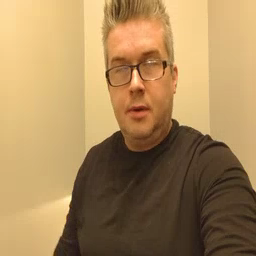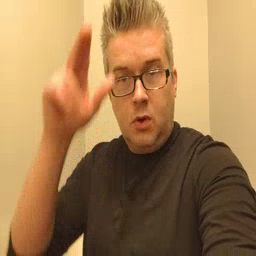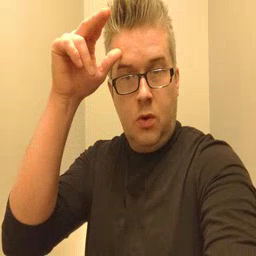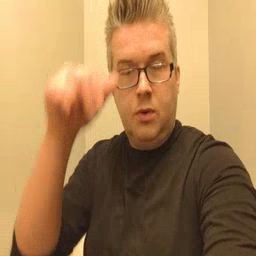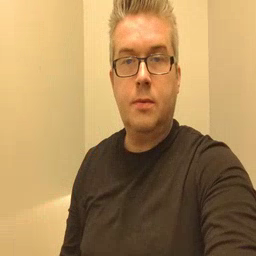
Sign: horse